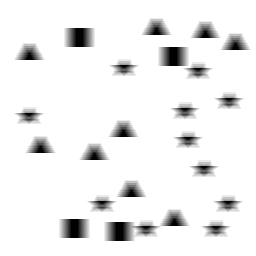
Squares: 4
Triangles: 9
Stars: 11
Total shapes: 24